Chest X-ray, PA view. Patient: 61 years old, sex M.
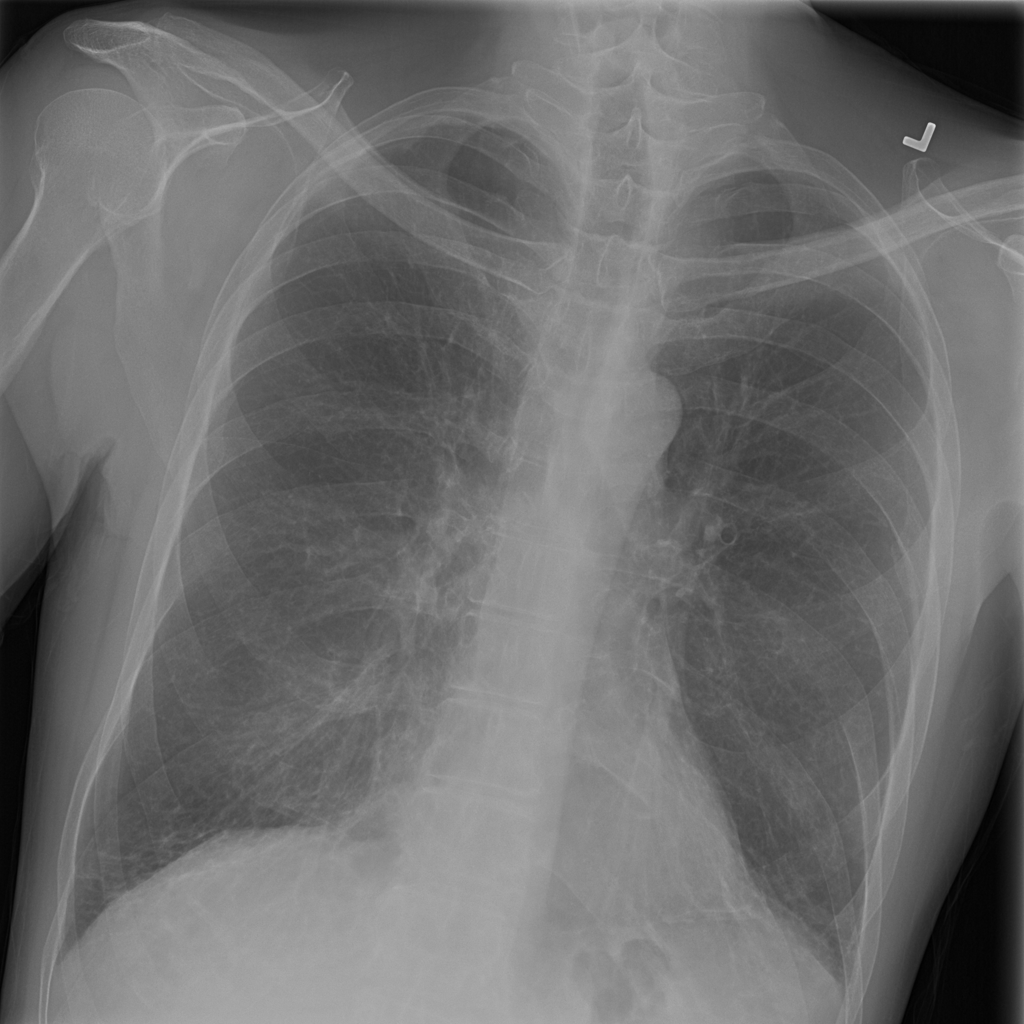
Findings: Infiltration